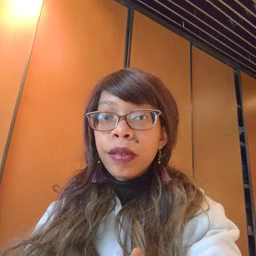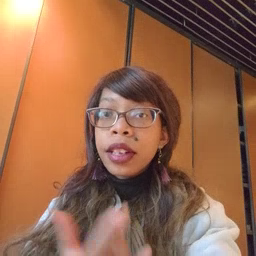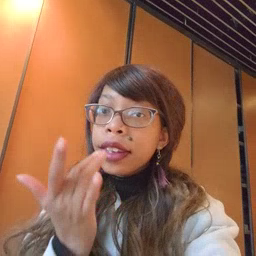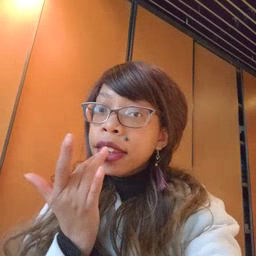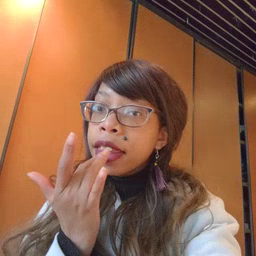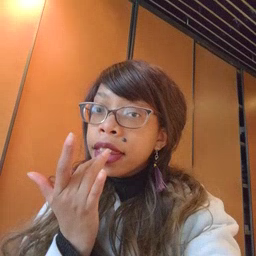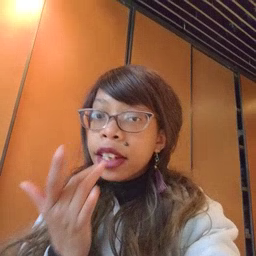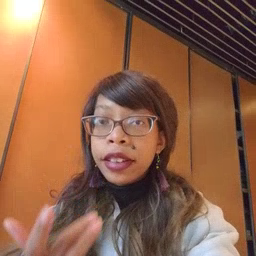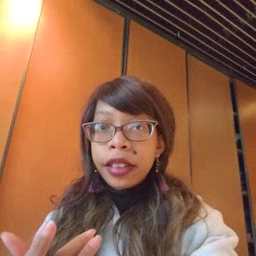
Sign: taste